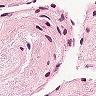
Metastatic tissue present: no